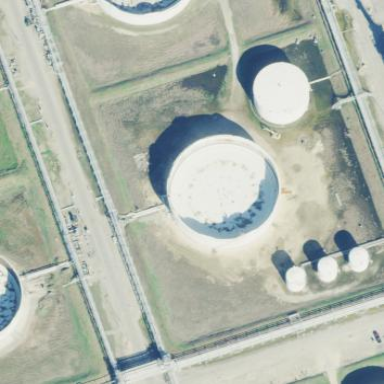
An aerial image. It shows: Storage tank which is man-made.